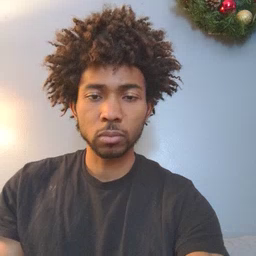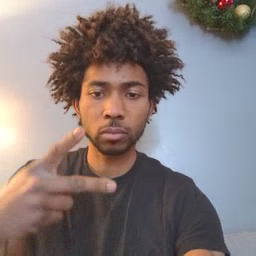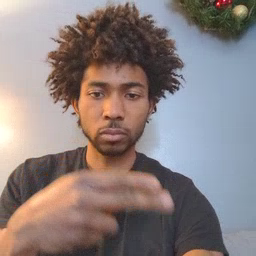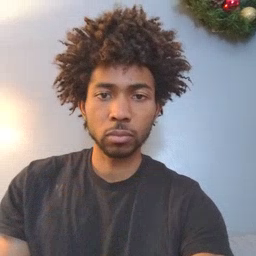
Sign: cut